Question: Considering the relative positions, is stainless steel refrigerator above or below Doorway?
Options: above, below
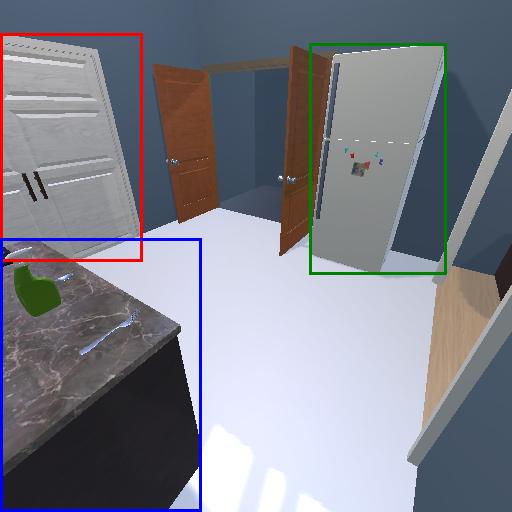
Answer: above